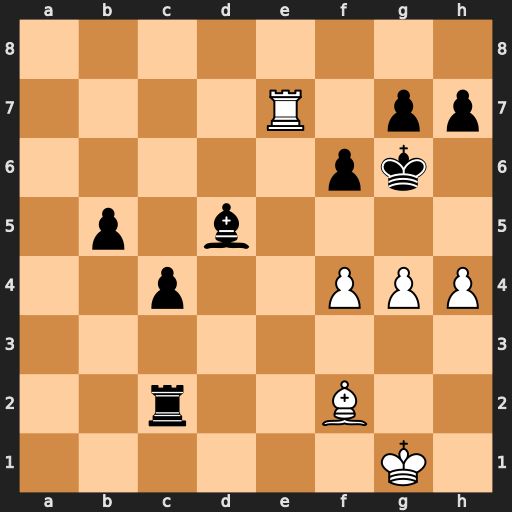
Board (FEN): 8/4R1pp/5pk1/1p1b4/2p2PPP/8/2r2B2/6K1
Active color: w
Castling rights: -
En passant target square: -
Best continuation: f5+ Kh6 Be3+ g5 fxg6+ Kxg6 h5#